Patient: sex M, age 51
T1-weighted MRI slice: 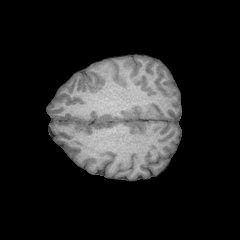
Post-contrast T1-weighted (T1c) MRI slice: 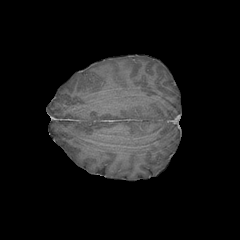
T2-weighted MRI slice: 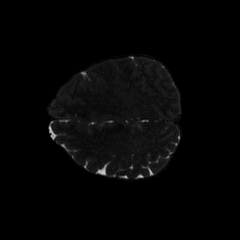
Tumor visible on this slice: yes
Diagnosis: Astrocytoma, IDH-mutant
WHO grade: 4